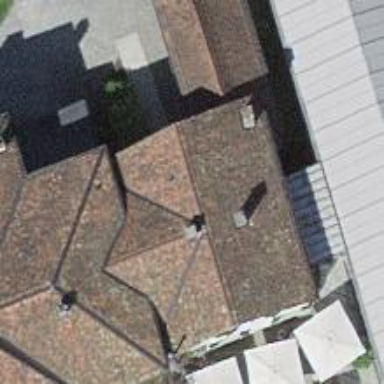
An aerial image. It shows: Restaurant.